RGB frame:
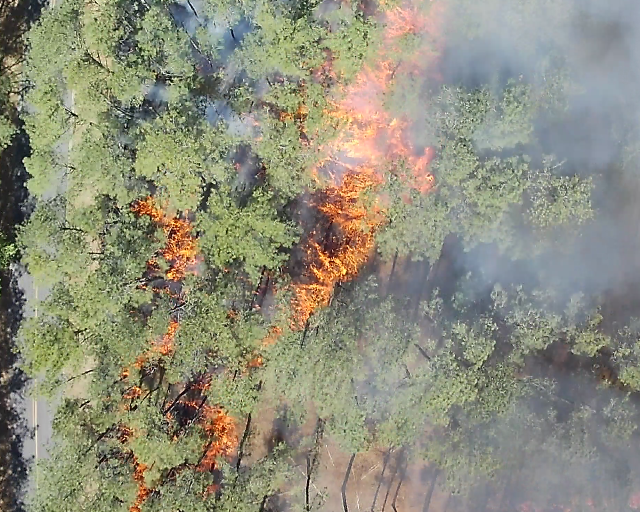
Thermal frame:
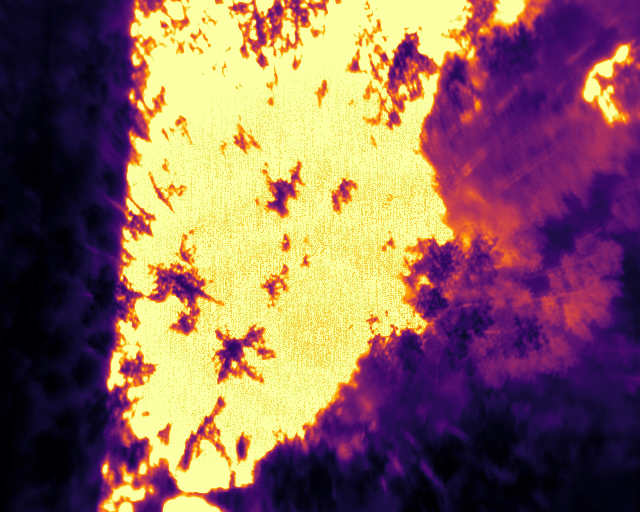
Captured: 2026-02-27 02:35:26
Pixels at or above 80 °C: 222801 (fraction of frame: 0.6799)